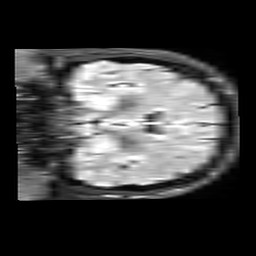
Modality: FLAIR
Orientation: coronal
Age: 34
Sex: female
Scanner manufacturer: philips
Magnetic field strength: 3 T
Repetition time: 11 s
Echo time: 0.12 s